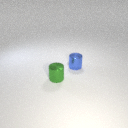
small blue metal cylinder behind small green metal cylinder